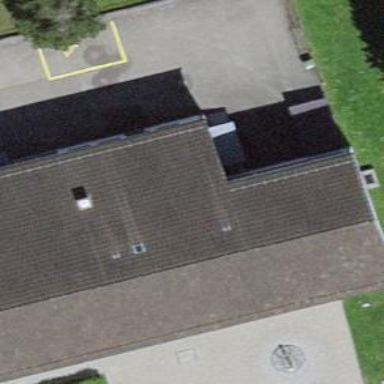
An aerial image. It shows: School.